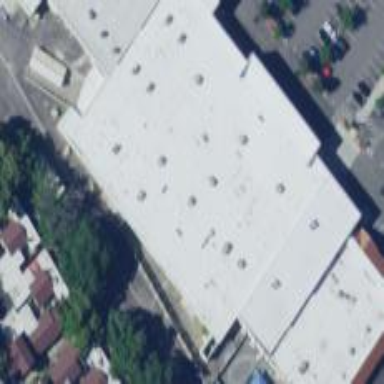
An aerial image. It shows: Building housing furniture shop.